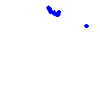
Particle: kaon